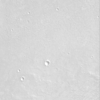
Label: not_dusty